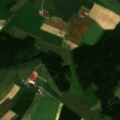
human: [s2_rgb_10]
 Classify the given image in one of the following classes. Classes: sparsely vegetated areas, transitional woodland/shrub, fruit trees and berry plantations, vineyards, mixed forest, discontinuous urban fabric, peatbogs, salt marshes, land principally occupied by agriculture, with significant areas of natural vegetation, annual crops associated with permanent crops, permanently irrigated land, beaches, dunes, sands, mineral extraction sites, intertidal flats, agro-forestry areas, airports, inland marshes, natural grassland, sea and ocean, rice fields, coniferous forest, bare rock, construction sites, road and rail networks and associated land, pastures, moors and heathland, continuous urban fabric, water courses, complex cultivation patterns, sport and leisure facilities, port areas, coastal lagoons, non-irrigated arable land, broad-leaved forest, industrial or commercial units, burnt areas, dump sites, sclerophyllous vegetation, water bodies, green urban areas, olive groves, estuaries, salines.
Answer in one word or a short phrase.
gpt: non-irrigated arable land, pastures, coniferous forest